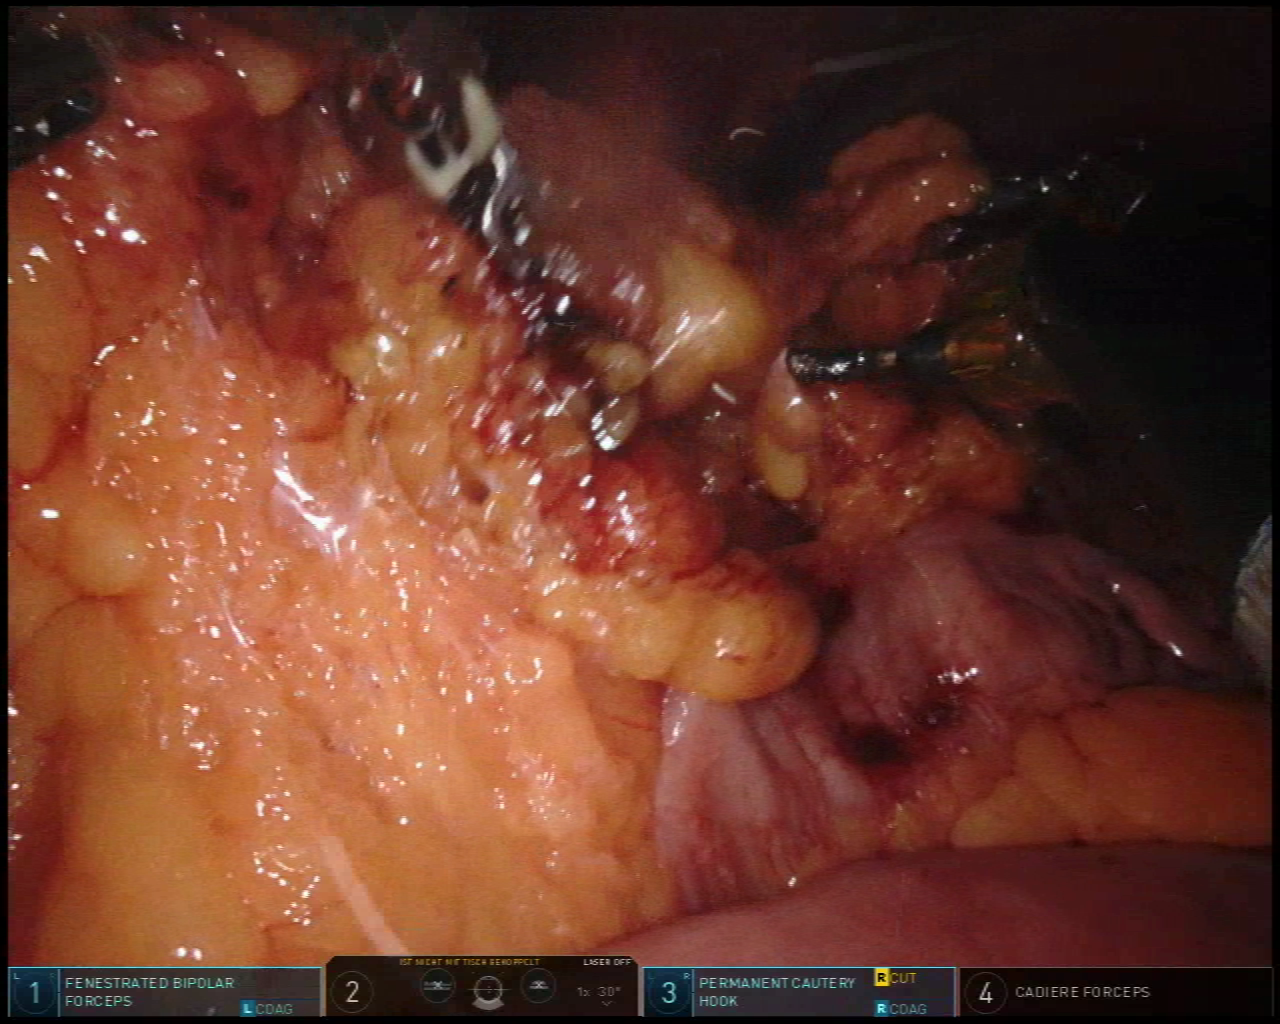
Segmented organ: colon
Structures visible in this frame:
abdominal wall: no
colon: yes
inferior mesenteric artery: no
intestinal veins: no
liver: no
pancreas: no
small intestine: yes
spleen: no
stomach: no
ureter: no
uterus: no
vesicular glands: no